Question: Almost exact duplicate question: <URL>.
I am trying to render text in my OpenGL program using FreeType2 (2.5.3), based on this tutorial: <URL>.
I am having the same problem he was having with rectangles showing up instead of legible characters (even using the correct 'GL_TEXTURE0' parameter for 'glActiveTexture()')
For example, rendering green strings '"Hello"' and '"World"' below it gives me this:

As with Bentebent, using gDebugger I can see that my textures are generated fine. I have scoured google/stackoverflow, tried different parameters for 'glTexImage2D', different formulas for 'color' in my fragment shader, etc, but no luck. Been stuck for a while now. Any help is appreciated.
Structs to create texture atlas:
'''
//DrawTestOpenGLWnd.h
struct FontCharacter
{
float advanceX;
float advanceY;
float bitmapWidth;
float bitmapHeight;
float bitmapLeft;
float bitmapTop;
float uvOffsetX;
float uvOffsetY;
};
struct FontTextureAtlas
{
GLuint texture;
GLint textureUniform;
int width;
int height;
FontCharacter characters[128];
FontTextureAtlas(FT_Face face, int h, GLint tUniform)
{
FT_Set_Pixel_Sizes(face, 0, h);
FT_GlyphSlot glyphSlot = face->glyph;
int roww = 0;
int rowh = 0;
width = 0;
height = 0;
memset(characters, 0, sizeof(FontCharacter));
for (int i = 32; i < 128; i++)
{
if (FT_Load_Char(face, i, FT_LOAD_RENDER))
{
TRACE("Loading character %c failed
", i);
continue;
}
if (roww + glyphSlot->bitmap.width + 1 >= MAX_WIDTH)
{
width = std::max(width, roww);
height += rowh;
roww = 0;
rowh = 0;
}
roww += glyphSlot->bitmap.width + 1;
rowh = std::max(rowh, glyphSlot->bitmap.rows);
}
width = std::max(width, roww);
height += rowh;
glGenTextures(1, &texture);
if (glGetError() != GL_NO_ERROR){
TRACE("glGenTextures failed
");
}
glActiveTexture(GL_TEXTURE0);
if (glGetError() != GL_NO_ERROR){
TRACE("glActiveTexture failed
");
}
glBindTexture(GL_TEXTURE_2D, texture);
if (glGetError() != GL_NO_ERROR){
TRACE("glBindTexture failed
");
}
glUniform1i(tUniform, 0);
textureUniform = tUniform;
glTexImage2D(GL_TEXTURE_2D, 0, GL_R8, width, height, 0, GL_RED, GL_UNSIGNED_BYTE, 0);
if (glGetError() != GL_NO_ERROR){
TRACE("glTexImage2D failed
");
}
glPixelStorei(GL_UNPACK_ALIGNMENT, 1);
if (glGetError() != GL_NO_ERROR){
TRACE("glPixelStorei failed
");
}
glPixelStorei(GL_PACK_ALIGNMENT, 1);
if (glGetError() != GL_NO_ERROR){
TRACE("glPixelStorei failed
");
}
glTexParameteri(GL_TEXTURE_2D, GL_TEXTURE_WRAP_S, GL_CLAMP_TO_EDGE);
if (glGetError() != GL_NO_ERROR){
TRACE("glTexParameteri failed
");
}
glTexParameteri(GL_TEXTURE_2D, GL_TEXTURE_WRAP_T, GL_CLAMP_TO_EDGE);
if (glGetError() != GL_NO_ERROR){
TRACE("glTexParameteri failed
");
}
glTexParameteri(GL_TEXTURE_2D, GL_TEXTURE_MIN_FILTER, GL_LINEAR);
if (glGetError() != GL_NO_ERROR){
TRACE("glTexParameteri failed
");
}
glTexParameteri(GL_TEXTURE_2D, GL_TEXTURE_MAG_FILTER, GL_LINEAR);
if (glGetError() != GL_NO_ERROR){
TRACE("glTexParameteri failed
");
}
int ox = 0;
int oy = 0;
rowh = 0;
for (int i = 32; i < 128; i++)
{
if (FT_Load_Char(face, i, FT_LOAD_RENDER)) {
TRACE("Loading character %c failed
", i);
continue;
}
if (ox + glyphSlot->bitmap.width + 1 >= MAX_WIDTH) {
oy += rowh;
rowh = 0;
ox = 0;
}
glTexSubImage2D(GL_TEXTURE_2D, 0, ox, oy, glyphSlot->bitmap.width, glyphSlot->bitmap.rows, GL_RED, GL_UNSIGNED_BYTE, glyphSlot->bitmap.buffer);
if (glGetError() != GL_NO_ERROR) {
TRACE("BORKED AGAIN
");
}
characters[i].advanceX = glyphSlot->advance.x >> 6;
characters[i].advanceY = glyphSlot->advance.y >> 6;
characters[i].bitmapWidth = glyphSlot->bitmap.width;
characters[i].bitmapHeight = glyphSlot->bitmap.rows;
characters[i].bitmapLeft = glyphSlot->bitmap_left;
characters[i].bitmapTop = glyphSlot->bitmap_top;
characters[i].uvOffsetX = ox / (float)width;
characters[i].uvOffsetY = oy / (float)height;
rowh = std::max(rowh, glyphSlot->bitmap.rows);
ox += glyphSlot->bitmap.width + 1;
}
TRACE("Generated a %d x %d (%d kb) texture atlas.
", width, height, width * height / 1024);
}
~FontTextureAtlas()
{
glDeleteTextures(1, &texture);
}
};
'''
InitFreeType function:
'''
void DrawTestOpenGLWnd::InitFreeType(char * strFontFilePath)
{
m_error = FT_Init_FreeType(&m_library);
if (m_error) {
TRACE("An error occurred during library initialization");
}
m_error = FT_New_Face(m_library, strFontFilePath, 0, &m_face);
if (m_error == FT_Err_Unknown_File_Format) {
TRACE("Font file could be opened and read, but it appears that its font format is unsupported");
}
else if (m_error) {
TRACE("Font file could not be opened or read. Or it's broken.");
}
m_program_text = LoadShaders("TextVertexShader.vertexshader", "TextFragmentShader.fragmentshader");
glUseProgram(m_program_text);
m_uniform_texture = glGetUniformLocation(m_program_text, "texture");
m_uniform_textColor = glGetUniformLocation(m_program_text, "textColor");
glGenVertexArrays(1, &vao_text);
glBindVertexArray(vao_text);
glGenBuffers(1, &vbo_text);
//glBindBuffer(GL_ARRAY_BUFFER, vbo_text);
a48 = new FontTextureAtlas(m_face, 48, m_uniform_texture);
a24 = new FontTextureAtlas(m_face, 24, m_uniform_texture);
a12 = new FontTextureAtlas(m_face, 12, m_uniform_texture);
}
'''
RenderText function:
'''
void DrawTestOpenGLWnd::RenderText(char * text, FontTextureAtlas * atlas, float x, float y, float sx, float sy)
{
glUseProgram(m_program_text);
const unsigned char* p;
std::vector<glm::vec4> coords;
int c = 0;
for (p = (const unsigned char*)text; *p; p++)
{
float x2 = x + atlas->characters[*p].bitmapLeft * sx;
float y2 = -y - atlas->characters[*p].bitmapTop * sy;
float w = atlas->characters[*p].bitmapWidth * sx;
float h = atlas->characters[*p].bitmapHeight * sy;
x += atlas->characters[*p].advanceX * sx;
y += atlas->characters[*p].advanceY * sy;
if (!w || !h)
continue;
coords.push_back(
glm::vec4(
x2,
-y2,
atlas->characters[*p].uvOffsetX,
atlas->characters[*p].uvOffsetY)
);
coords.push_back(
glm::vec4(
x2 + w,
-y2,
atlas->characters[*p].uvOffsetX + atlas->characters[*p].bitmapWidth / atlas->width,
atlas->characters[*p].uvOffsetY)
);
coords.push_back(
glm::vec4(
x2,
-y2 - h,
atlas->characters[*p].uvOffsetX,
atlas->characters[*p].uvOffsetY + atlas->characters[*p].bitmapHeight / atlas->height)
);
coords.push_back(
glm::vec4(
x2 + w,
-y2,
atlas->characters[*p].uvOffsetX + atlas->characters[*p].bitmapWidth / atlas->width,
atlas->characters[*p].uvOffsetY)
);
coords.push_back(
glm::vec4(
x2,
-y2 - h,
atlas->characters[*p].uvOffsetX,
atlas->characters[*p].uvOffsetY + atlas->characters[*p].bitmapHeight / atlas->height)
);
coords.push_back(
glm::vec4(
x2 + w,
-y2 - h,
atlas->characters[*p].uvOffsetX + atlas->characters[*p].bitmapWidth / atlas->width,
atlas->characters[*p].uvOffsetY + atlas->characters[*p].bitmapHeight / atlas->height)
);
}
glBindVertexArray(vao_text);
glEnable(GL_BLEND);
glBlendFunc(GL_SRC_ALPHA, GL_ONE_MINUS_SRC_ALPHA);
glActiveTexture(GL_TEXTURE0);
glUniform1i(atlas->textureUniform, 0);
glBindTexture(GL_TEXTURE_2D, atlas->texture);
GLfloat textColor[4] = {0.0, 1.0, 0.0, 0.}; //green
glUniform4fv(m_uniform_textColor, 1, textColor);
glBindBuffer(GL_ARRAY_BUFFER, vbo_text);
glBufferData(GL_ARRAY_BUFFER, coords.size() * sizeof(glm::vec4), coords.data(), GL_DYNAMIC_DRAW);
//Position
glEnableVertexAttribArray(0);
glVertexAttribPointer(0, 4, GL_FLOAT, GL_FALSE, sizeof(glm::vec4), (void*)0);
glDrawArrays(GL_TRIANGLES, 0, coords.size());
glDisableVertexAttribArray(0);
glBindVertexArray(0);
glUseProgram(0);
}
'''
TextVertexShader.vertexshader:
'''
#version 330 core
layout(location = 0) in vec4 pos_uv;
out vec2 uv;
void main(void) {
gl_Position = vec4(pos_uv.xy, 0, 1);
uv = pos_uv.zw;
}
'''
TextFragmentShader.fragmentshader:
'''
#version 330 core
in vec2 uv;
uniform sampler2D texture;
uniform vec4 textColor;
out vec4 color;
void main(void) {
color = vec4(textColor.rgb, texture2D(texture, uv).a);
}
'''
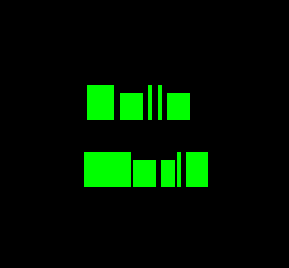
Answer: Your texture format is R8, so it contains R channel only. Your shader seams to use A channel.
Compare these 2 lines of code:
'''
glTexImage2D(GL_TEXTURE_2D, 0, GL_R8, width, height, 0, GL_RED,
GL_UNSIGNED_BYTE, 0);
...
glTexSubImage2D(GL_TEXTURE_2D, 0, ox, oy, glyphSlot->bitmap.width,
glyphSlot->bitmap.rows, GL_RED, ...
'''
vs
'''
color = vec4(textColor.rgb, texture2D(texture, uv).a);
'''
I'd suggest to change 'GL_R8' & 'GL_RED' to 'GL_ALPHA8' & 'GL_ALPHA' if your OpenGL < 3.0 or change 'texture2D(texture, uv).a' to 'texture2D(texture, uv).r' otherwise.